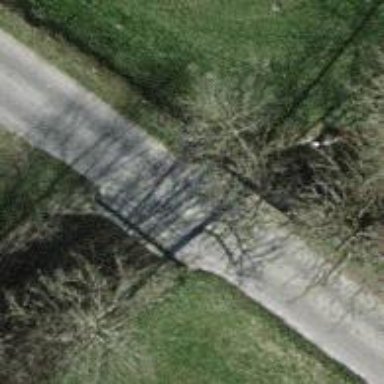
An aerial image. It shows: Unclassified road on bridge.